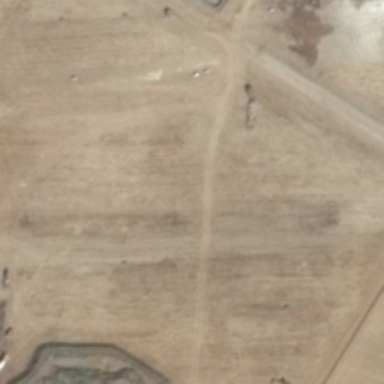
It is a piece of yellow bareland .